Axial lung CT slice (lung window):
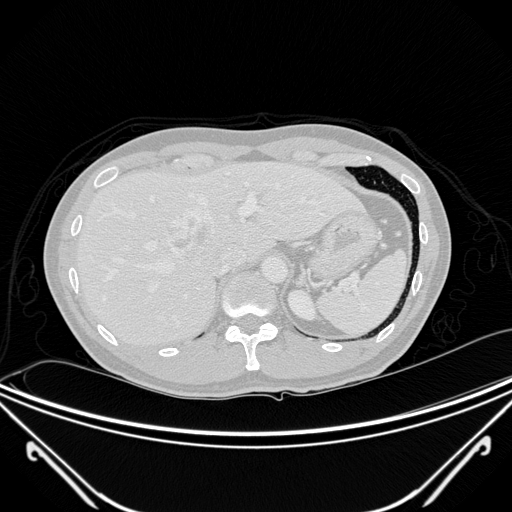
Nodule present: no